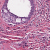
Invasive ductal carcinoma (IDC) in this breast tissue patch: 0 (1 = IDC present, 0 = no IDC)